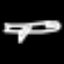
Label: airplane